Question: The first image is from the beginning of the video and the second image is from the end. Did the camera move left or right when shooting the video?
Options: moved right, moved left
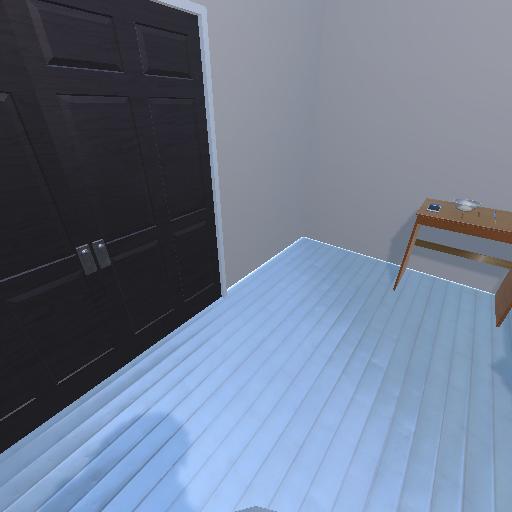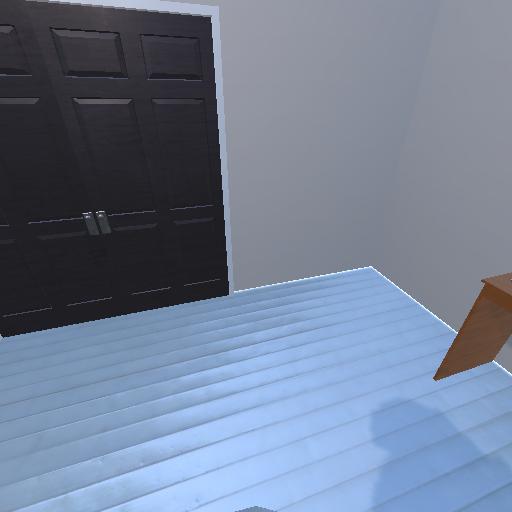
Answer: moved right